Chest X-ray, PA view. Patient: 24 years old, sex F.
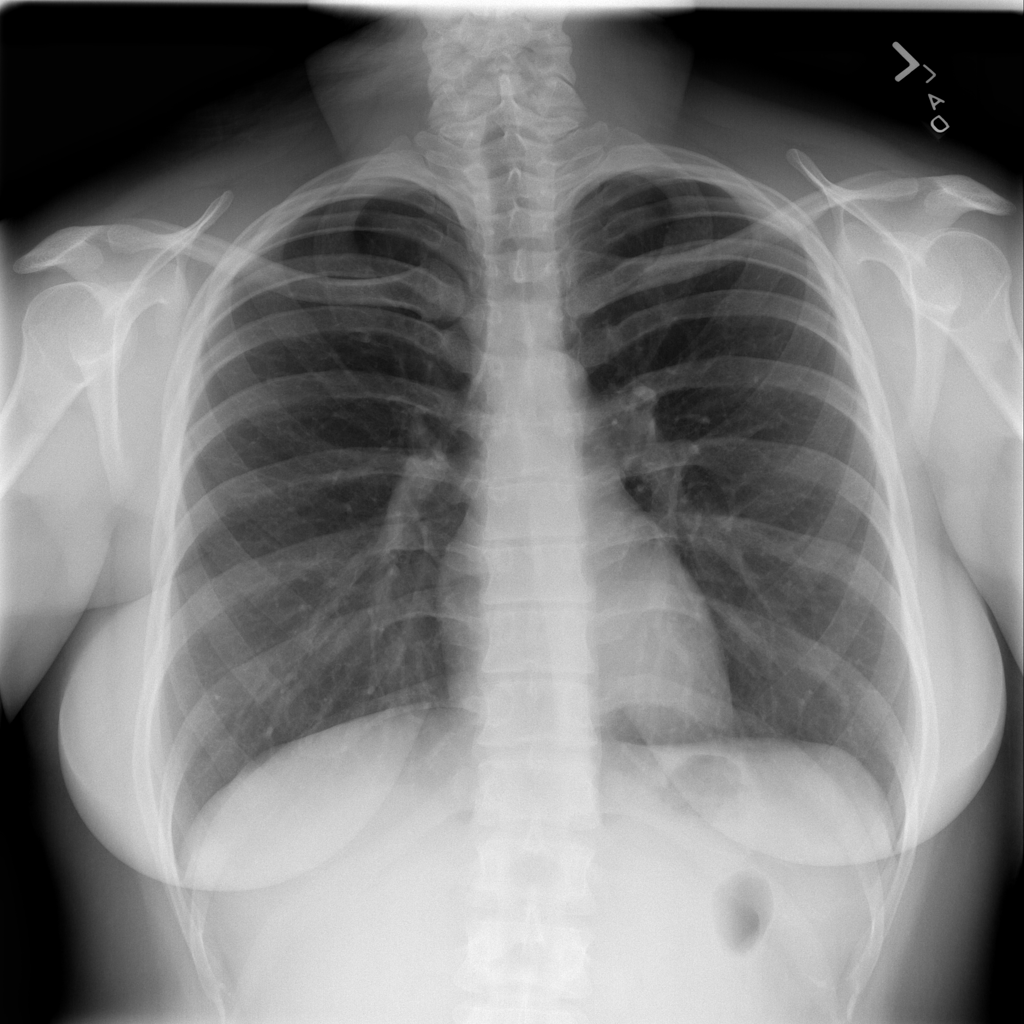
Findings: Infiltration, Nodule